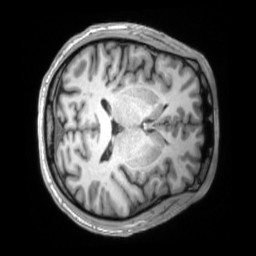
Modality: T1w
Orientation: axial
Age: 53
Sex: male
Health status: ill
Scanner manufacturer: siemens
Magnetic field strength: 3 T
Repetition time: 2.2 s
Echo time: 0.00157 s